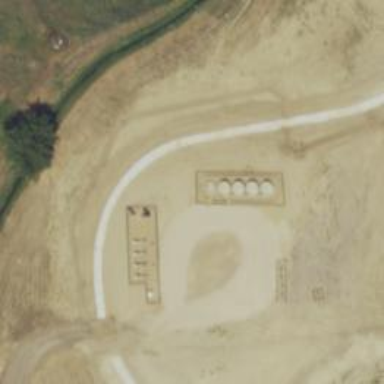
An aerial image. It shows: Storage tank with man-made structure.